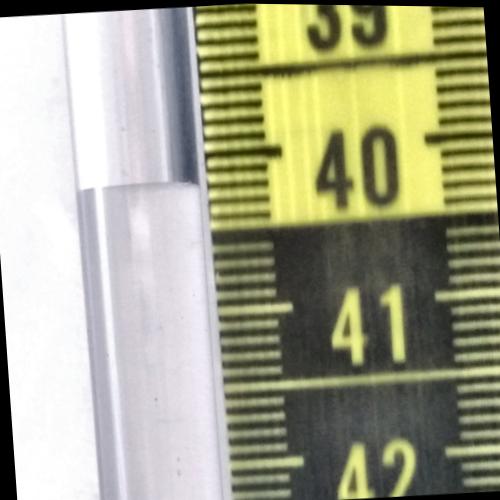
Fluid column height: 40.2 cm